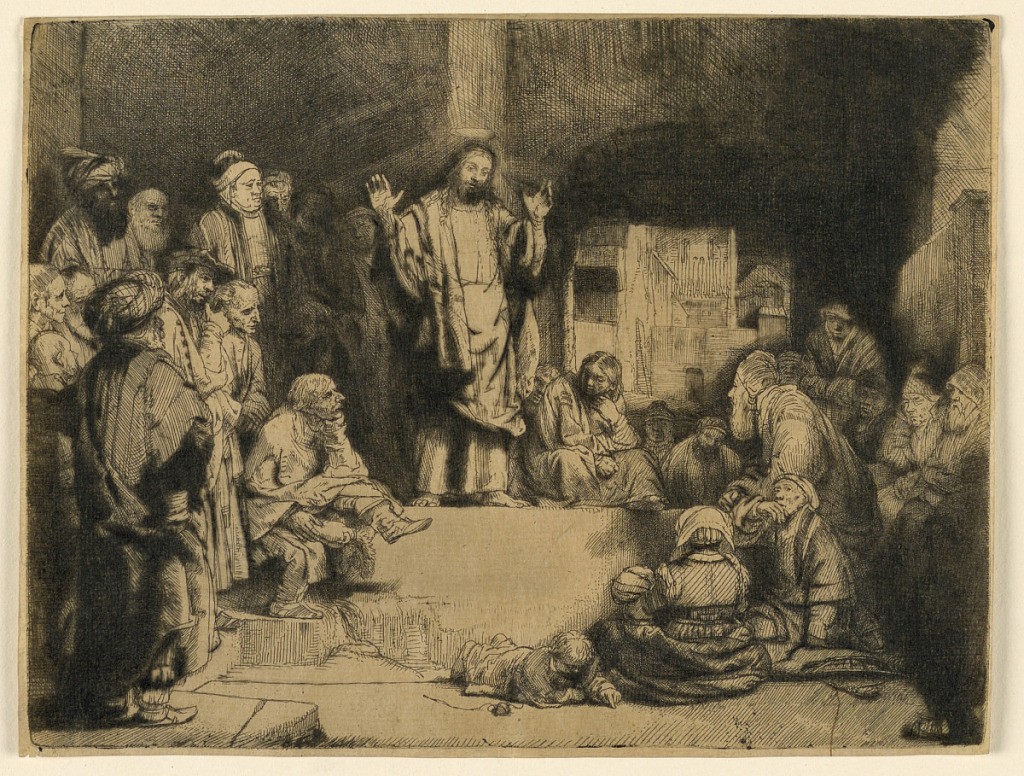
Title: Christ Preaching ("La Petite Tomb")
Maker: Rembrandt Harmensz van Rijn, Dutch, 1606–1669
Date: ca. 1657
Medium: Etching on paper
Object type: Print
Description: Christ stands on an elevation, slightly to left of center of composition, in the middleground. In the foreground, left and right, groups of seated and standing figures, listening to Christ, who raises both his arms in gesture of speaking.